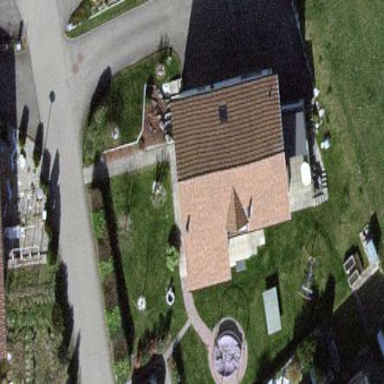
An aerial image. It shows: Simple house.